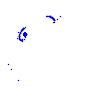
Particle: electron